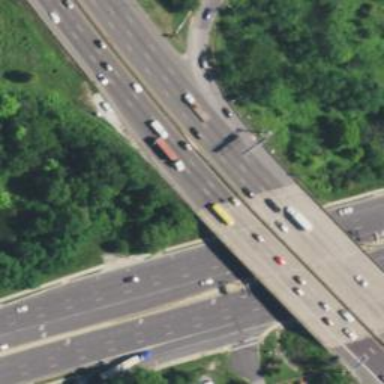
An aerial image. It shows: Motorway junction.